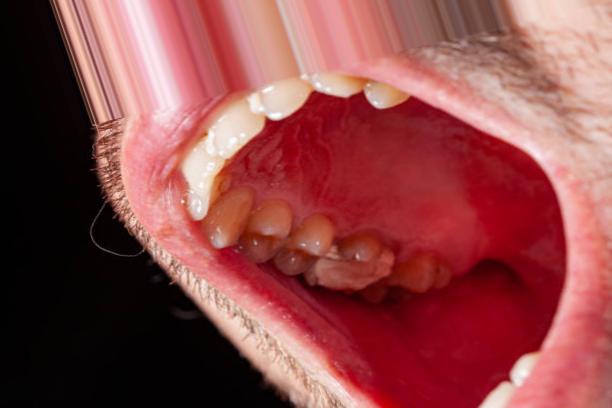
Condition: Caries